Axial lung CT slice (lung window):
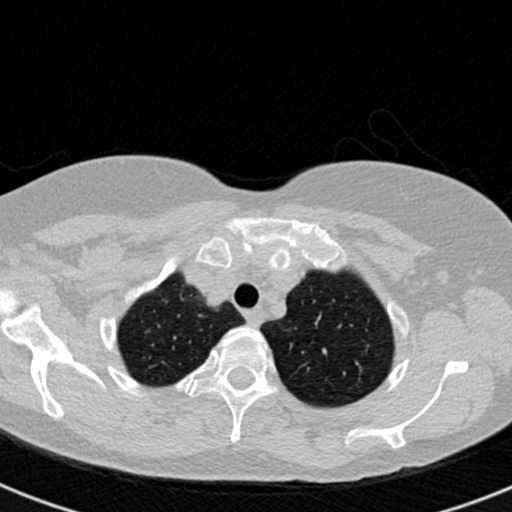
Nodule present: no